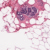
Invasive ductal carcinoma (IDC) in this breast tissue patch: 0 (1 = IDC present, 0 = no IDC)